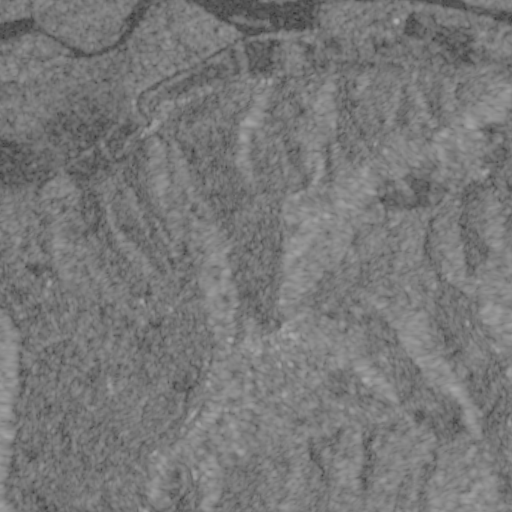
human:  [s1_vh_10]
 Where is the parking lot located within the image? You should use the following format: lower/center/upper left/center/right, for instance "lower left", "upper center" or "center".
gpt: The parking lot is located in the lower center of the image.
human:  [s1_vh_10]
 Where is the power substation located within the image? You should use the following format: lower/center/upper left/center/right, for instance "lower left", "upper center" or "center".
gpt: The power substation is located in the upper left of the image.
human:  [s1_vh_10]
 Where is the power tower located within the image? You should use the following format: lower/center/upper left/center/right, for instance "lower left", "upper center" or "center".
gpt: There is no power tower in the image.

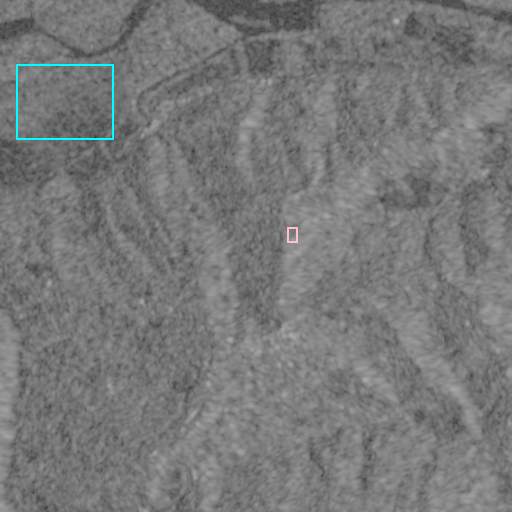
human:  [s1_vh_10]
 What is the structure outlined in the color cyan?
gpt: The structure outlined in cyan is a crop field.
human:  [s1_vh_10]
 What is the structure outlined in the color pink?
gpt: The structure outlined in pink is a park.
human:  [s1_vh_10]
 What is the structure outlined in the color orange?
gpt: There is no orange outline.